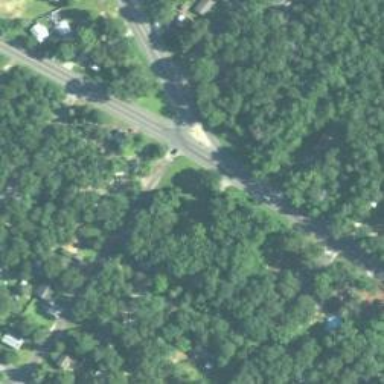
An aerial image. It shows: Junction.